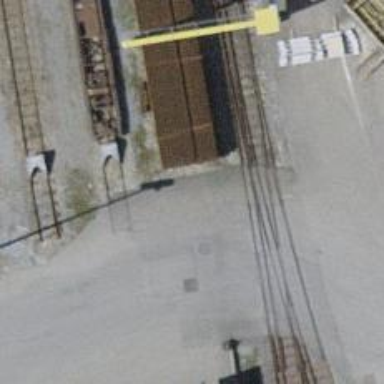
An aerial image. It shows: Abandoned railway yard with one track.